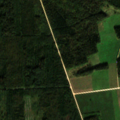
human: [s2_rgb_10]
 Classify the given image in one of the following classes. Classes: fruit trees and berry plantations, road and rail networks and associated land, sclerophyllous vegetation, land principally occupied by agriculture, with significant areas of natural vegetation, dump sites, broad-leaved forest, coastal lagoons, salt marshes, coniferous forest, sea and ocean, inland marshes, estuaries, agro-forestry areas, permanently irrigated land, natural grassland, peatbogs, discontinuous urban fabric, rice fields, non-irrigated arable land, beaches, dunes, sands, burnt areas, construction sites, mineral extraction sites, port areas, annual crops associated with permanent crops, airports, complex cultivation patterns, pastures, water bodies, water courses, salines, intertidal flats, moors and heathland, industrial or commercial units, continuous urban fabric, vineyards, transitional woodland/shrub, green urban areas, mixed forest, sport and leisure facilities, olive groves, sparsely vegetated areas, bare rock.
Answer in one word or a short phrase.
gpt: non-irrigated arable land, land principally occupied by agriculture, with significant areas of natural vegetation, coniferous forest, mixed forest, transitional woodland/shrub